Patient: sex M, age 79
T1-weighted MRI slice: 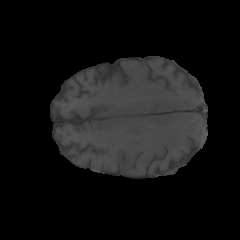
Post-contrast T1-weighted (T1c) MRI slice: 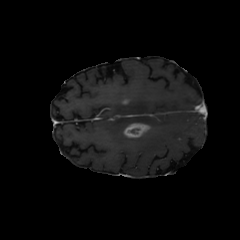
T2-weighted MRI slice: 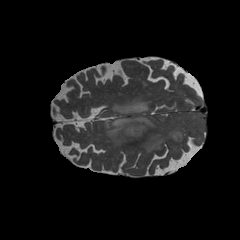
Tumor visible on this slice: yes
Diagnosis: Glioblastoma, IDH-wildtype
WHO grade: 4